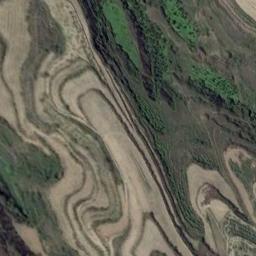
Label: terrace